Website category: phone
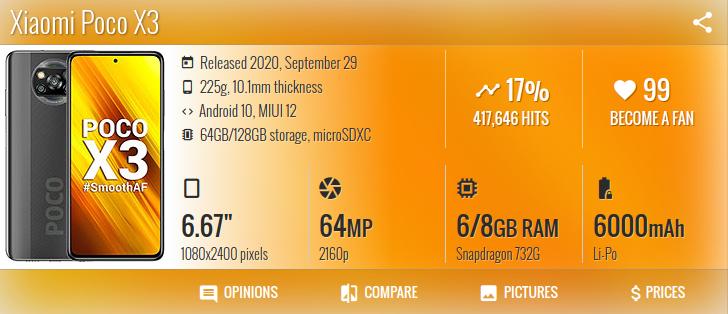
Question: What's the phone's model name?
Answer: Xiaomi Poco X3

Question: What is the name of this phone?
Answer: Xiaomi Poco X3

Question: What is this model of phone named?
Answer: Xiaomi Poco X3

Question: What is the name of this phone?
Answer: Xiaomi Poco X3

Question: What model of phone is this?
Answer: Xiaomi Poco X3

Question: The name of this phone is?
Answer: Xiaomi Poco X3

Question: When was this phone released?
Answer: Released 2020, September 29

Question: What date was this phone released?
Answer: Released 2020, September 29

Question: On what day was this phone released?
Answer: Released 2020, September 29

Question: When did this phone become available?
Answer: Released 2020, September 29

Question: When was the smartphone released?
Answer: Released 2020, September 29

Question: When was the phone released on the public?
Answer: Released 2020, September 29

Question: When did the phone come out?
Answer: Released 2020, September 29

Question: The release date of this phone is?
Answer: Released 2020, September 29

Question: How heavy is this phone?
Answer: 225g

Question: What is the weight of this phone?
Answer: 225g

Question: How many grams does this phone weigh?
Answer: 225g

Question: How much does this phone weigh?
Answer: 225g

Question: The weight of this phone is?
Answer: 225g

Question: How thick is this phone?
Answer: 10.1mm thickness

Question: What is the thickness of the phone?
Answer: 10.1mm thickness

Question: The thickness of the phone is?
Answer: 10.1mm thickness

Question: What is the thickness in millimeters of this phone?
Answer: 10.1mm thickness

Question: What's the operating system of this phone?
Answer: Android 10, MIUI 12

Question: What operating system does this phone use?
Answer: Android 10, MIUI 12

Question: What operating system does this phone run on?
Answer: Android 10, MIUI 12

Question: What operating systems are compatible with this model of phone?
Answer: Android 10, MIUI 12

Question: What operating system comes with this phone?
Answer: Android 10, MIUI 12

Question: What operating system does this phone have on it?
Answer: Android 10, MIUI 12

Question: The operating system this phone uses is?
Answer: Android 10, MIUI 12

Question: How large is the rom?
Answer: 64GB/128GB storage

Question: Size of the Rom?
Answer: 64GB/128GB storage

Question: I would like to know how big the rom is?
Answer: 64GB/128GB storage

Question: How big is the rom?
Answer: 64GB/128GB storage

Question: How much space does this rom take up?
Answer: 64GB/128GB storage

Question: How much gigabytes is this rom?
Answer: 64GB/128GB storage

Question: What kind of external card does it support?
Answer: microSDXC

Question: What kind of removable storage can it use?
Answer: microSDXC

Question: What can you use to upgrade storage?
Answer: microSDXC

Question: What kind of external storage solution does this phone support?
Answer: microSDXC

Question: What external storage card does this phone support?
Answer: microSDXC

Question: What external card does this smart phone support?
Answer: microSDXC

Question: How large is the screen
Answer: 6.67"

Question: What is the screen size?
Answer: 6.67"

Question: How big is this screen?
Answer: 6.67"

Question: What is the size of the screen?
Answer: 6.67"

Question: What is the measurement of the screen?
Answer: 6.67"

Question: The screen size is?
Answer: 6.67"

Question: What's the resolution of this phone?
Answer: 1080x2400 pixels

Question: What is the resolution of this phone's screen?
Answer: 1080x2400 pixels

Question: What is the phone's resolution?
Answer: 1080x2400 pixels

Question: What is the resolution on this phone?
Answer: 1080x2400 pixels

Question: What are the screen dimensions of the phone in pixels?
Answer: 1080x2400 pixels

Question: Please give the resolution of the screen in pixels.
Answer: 1080x2400 pixels

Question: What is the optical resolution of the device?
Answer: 1080x2400 pixels

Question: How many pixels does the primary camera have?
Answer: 64 MP

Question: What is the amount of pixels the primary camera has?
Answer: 64 MP

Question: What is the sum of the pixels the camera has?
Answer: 64 MP

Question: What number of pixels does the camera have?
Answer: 64 MP

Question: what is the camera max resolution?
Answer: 64 MP

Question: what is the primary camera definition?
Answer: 64 MP

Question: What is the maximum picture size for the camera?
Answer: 64 MP

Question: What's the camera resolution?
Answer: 2160p

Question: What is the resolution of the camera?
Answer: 2160p